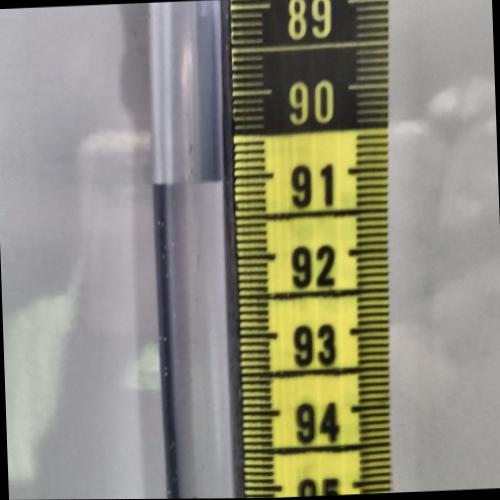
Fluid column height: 91.0 cm